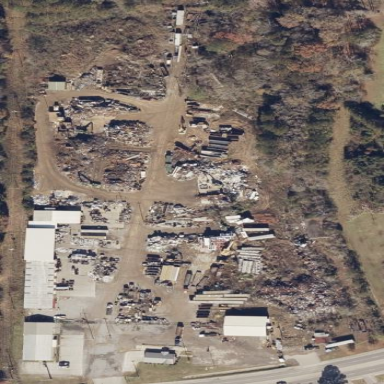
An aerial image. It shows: Industrial area designated as scrap yard.